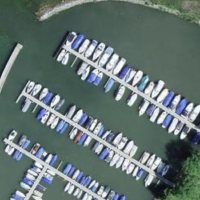
EUNIS habitat code: 14
Species observed at this site:
Tachybaptus ruficollis
Corvus corone
Podiceps cristatus
Fulica atra
Anas crecca
Alcedo atthis
Dendrocopos major
Buteo buteo
Gallinago gallinago
Chroicocephalus ridibundus
Poecile palustris
Larus michahellis
Cygnus olor
Gallinula chloropus
Erithacus rubecula
Tringa glareola
Pica pica
Sitta europaea
Garrulus glandarius
Falco tinnunculus
Cyanistes caeruleus
Anas platyrhynchos
Sturnus vulgaris
Chloris chloris
Aythya ferina
Troglodytes troglodytes
Calidris ferruginea
Aythya fuligula
Fringilla coelebs
Mareca penelope
Carduelis carduelis
Columba palumbus
Calidris alpina
Turdus merula
Phalacrocorax carbo
Parus major
Mergus merganser
Milvus milvus
Calidris pugnax